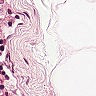
Metastatic tissue present: no